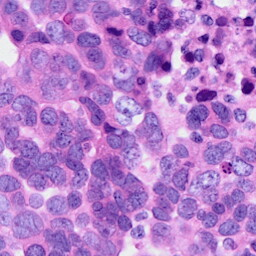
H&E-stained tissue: Ovarian